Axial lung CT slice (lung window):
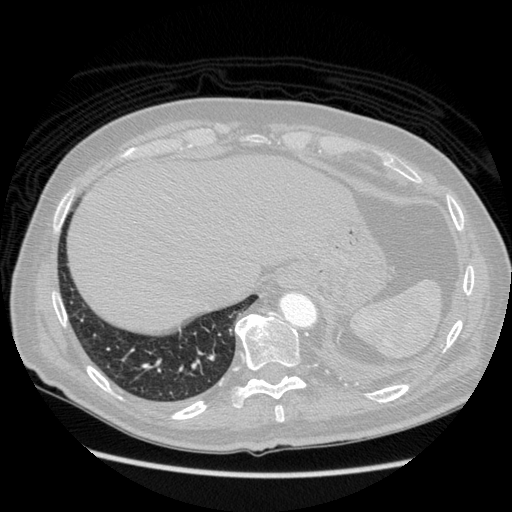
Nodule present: no